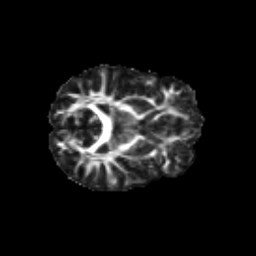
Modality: FA
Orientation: axial
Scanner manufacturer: siemens
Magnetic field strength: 3 T
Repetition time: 9.2 s
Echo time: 0.084 s